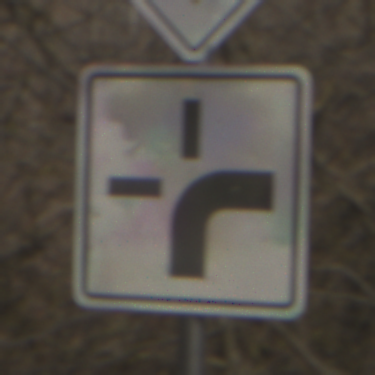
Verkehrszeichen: VerlaufVorfahrtsstrasse3
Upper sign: Vorfahrtsstrasse
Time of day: MorningAfternoon
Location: Outdoor (Nature)
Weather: Clear
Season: Winter
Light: Natural